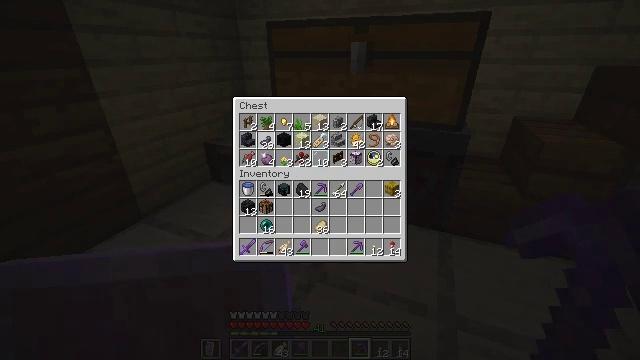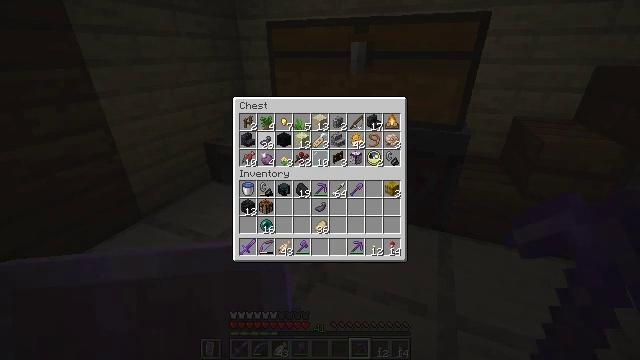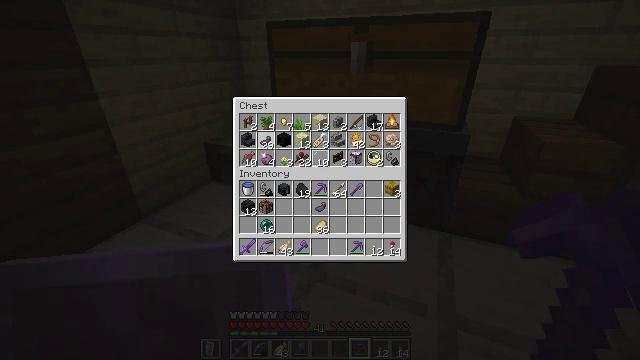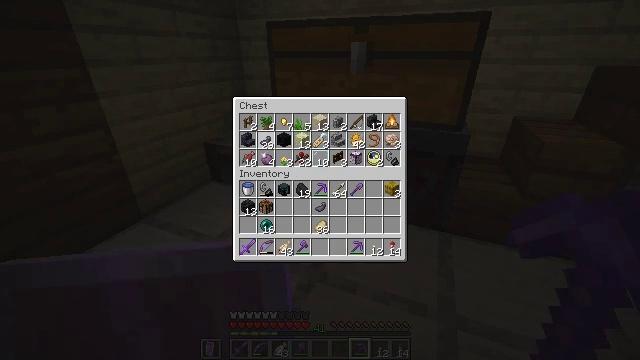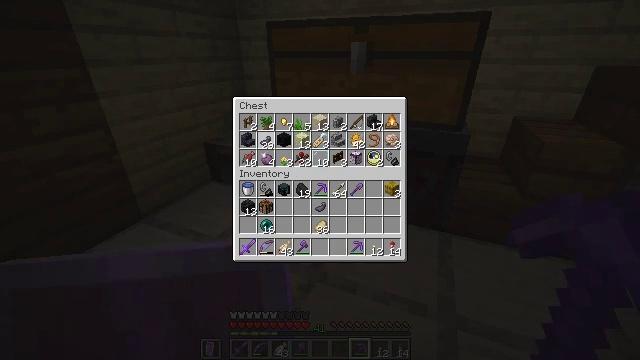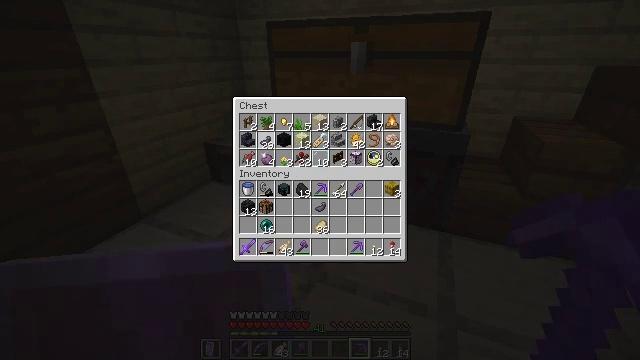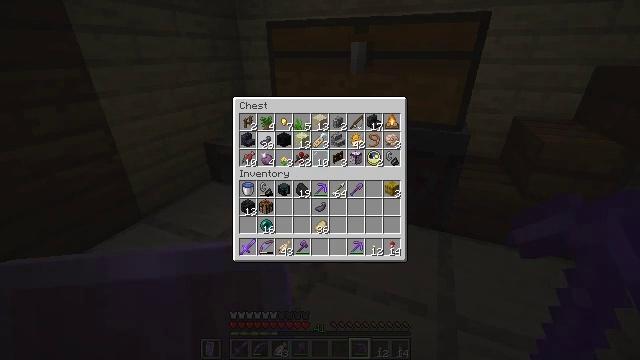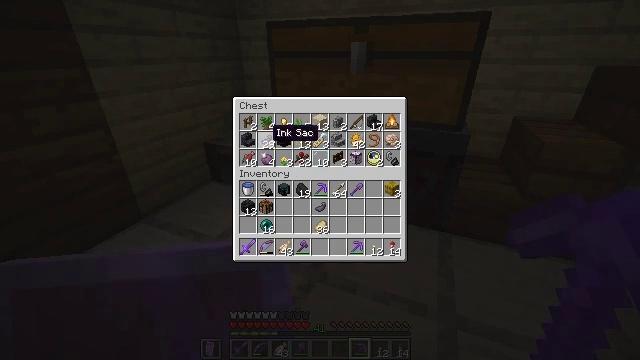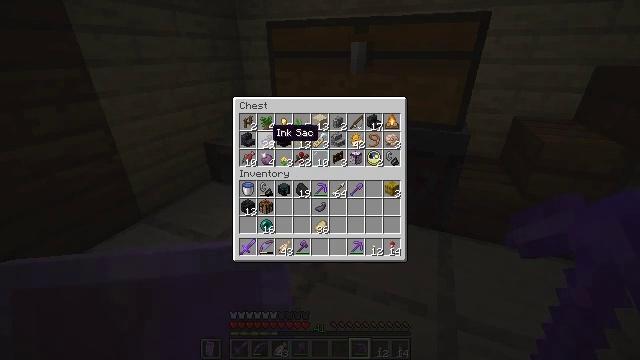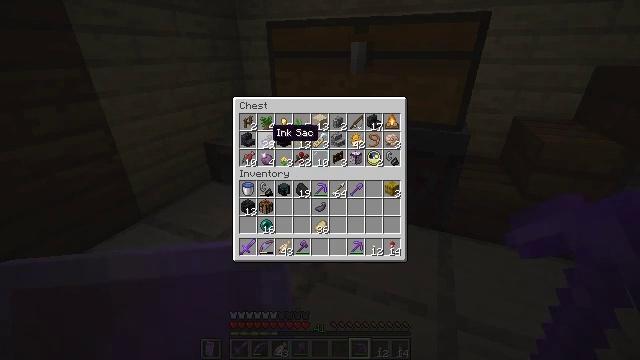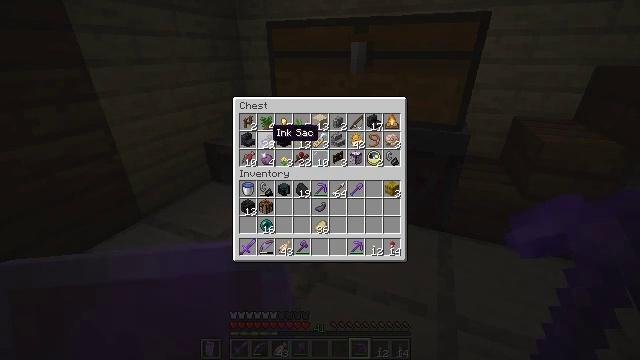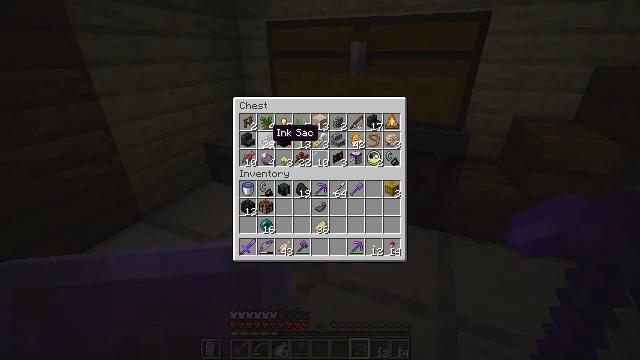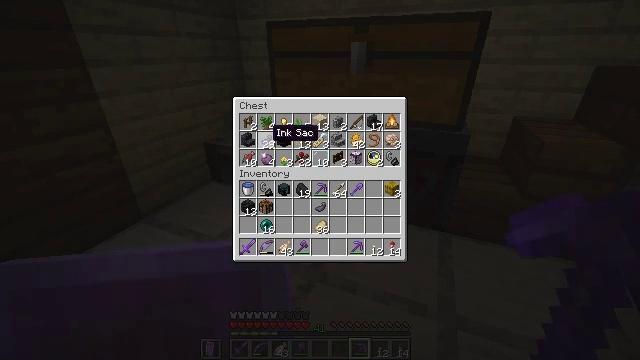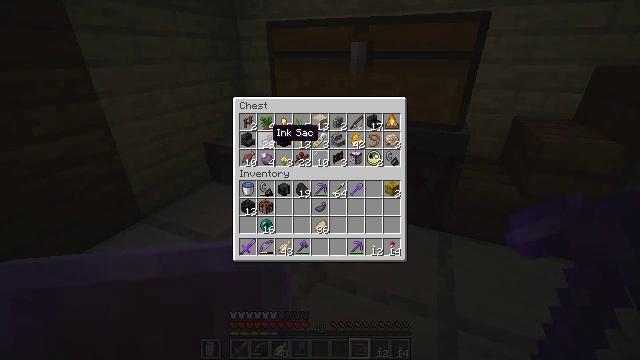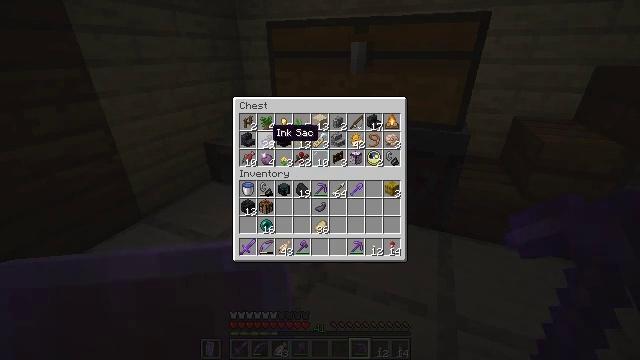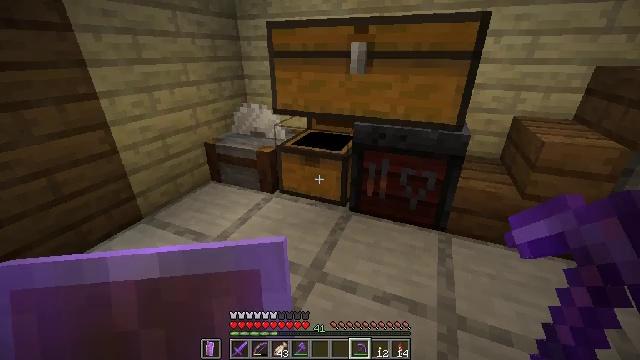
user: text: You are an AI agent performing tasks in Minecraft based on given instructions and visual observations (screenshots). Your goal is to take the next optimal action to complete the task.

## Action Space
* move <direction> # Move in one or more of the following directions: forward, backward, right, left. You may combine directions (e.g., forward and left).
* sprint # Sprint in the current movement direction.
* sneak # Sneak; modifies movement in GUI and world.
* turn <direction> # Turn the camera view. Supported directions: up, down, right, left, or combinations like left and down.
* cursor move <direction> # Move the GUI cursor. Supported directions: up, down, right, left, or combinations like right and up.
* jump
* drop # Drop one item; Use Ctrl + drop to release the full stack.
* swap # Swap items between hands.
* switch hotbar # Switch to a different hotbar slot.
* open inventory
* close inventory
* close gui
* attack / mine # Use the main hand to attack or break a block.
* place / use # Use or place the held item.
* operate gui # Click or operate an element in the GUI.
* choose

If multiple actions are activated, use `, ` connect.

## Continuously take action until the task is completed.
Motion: motion action
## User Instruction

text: Produce black dye using the crafting table.
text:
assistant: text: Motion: no_op
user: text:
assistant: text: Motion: no_op
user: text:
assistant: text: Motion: no_op
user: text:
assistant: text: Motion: attack / mine
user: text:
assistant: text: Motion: attack / mine
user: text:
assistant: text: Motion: attack / mine
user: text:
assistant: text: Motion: no_op
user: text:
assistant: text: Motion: no_op
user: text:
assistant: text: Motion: no_op
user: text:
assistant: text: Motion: no_op
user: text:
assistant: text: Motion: no_op
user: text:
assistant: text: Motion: no_op
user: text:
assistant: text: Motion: no_op
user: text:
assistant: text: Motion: no_op
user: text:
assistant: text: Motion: no_op
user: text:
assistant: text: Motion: no_op
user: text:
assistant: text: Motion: no_op
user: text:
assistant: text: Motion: no_op
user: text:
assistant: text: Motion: open inventory
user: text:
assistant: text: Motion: open inventory
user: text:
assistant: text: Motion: open inventory
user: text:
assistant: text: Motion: open inventory
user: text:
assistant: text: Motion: no_op
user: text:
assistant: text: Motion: turn left
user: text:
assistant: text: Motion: turn left
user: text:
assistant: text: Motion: turn left
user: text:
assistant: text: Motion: turn left
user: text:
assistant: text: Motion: turn left
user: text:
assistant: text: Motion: no_op
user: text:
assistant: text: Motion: turn left and up